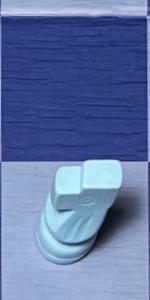
Label: Knight_White